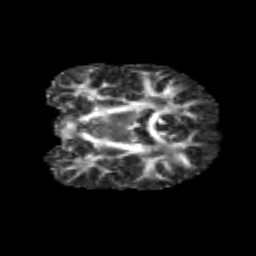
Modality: FA
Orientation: coronal
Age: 12
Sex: female
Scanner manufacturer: siemens
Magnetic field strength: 3 T
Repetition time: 3.8 s
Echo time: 0.07 s